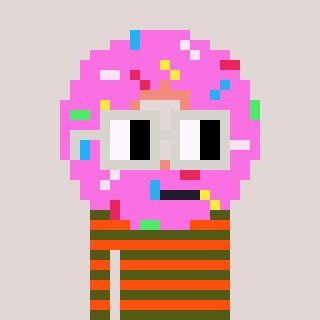
a pixel art character with square light gray glasses, a doughnut-shaped head and a orange-colored body on a warm background